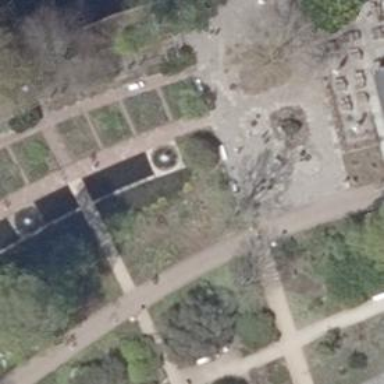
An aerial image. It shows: Beautiful fountain.